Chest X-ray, PA view. Patient: 69 years old, sex M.
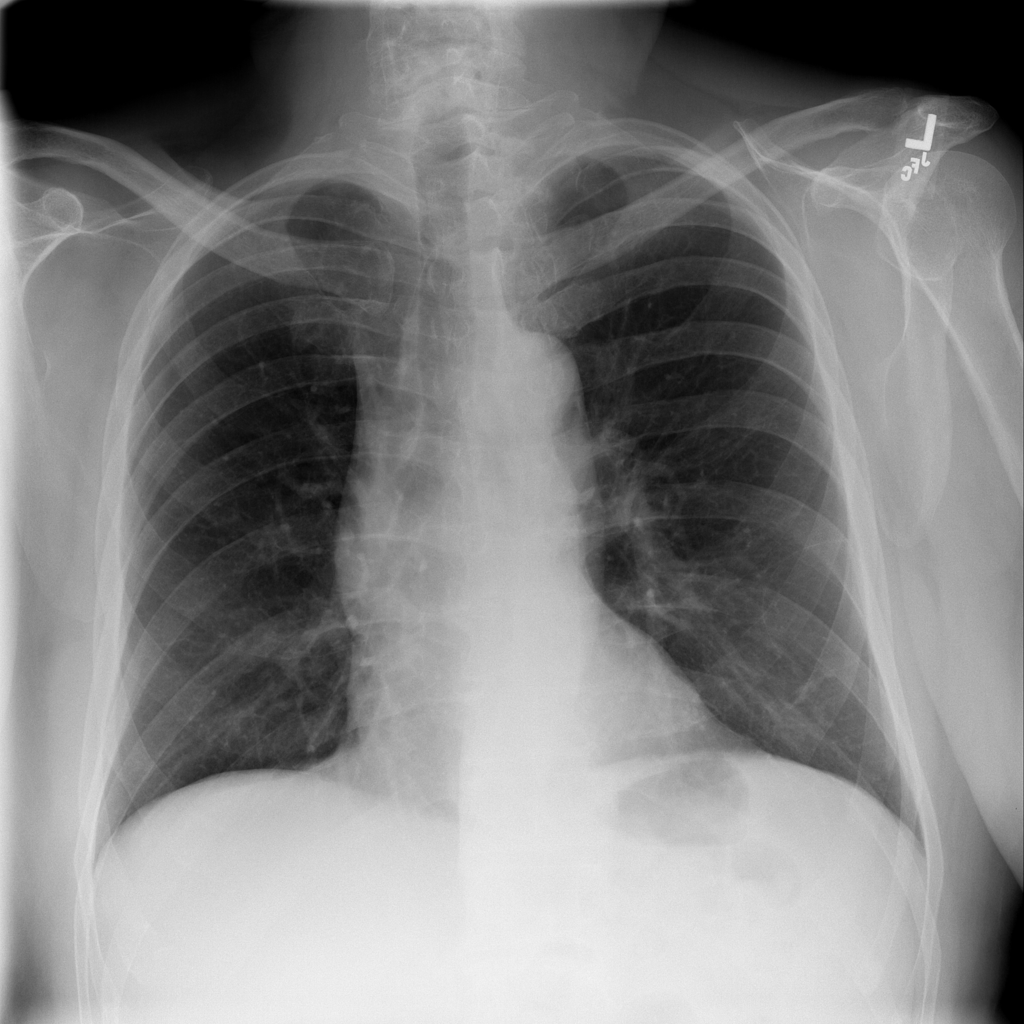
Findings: No Finding